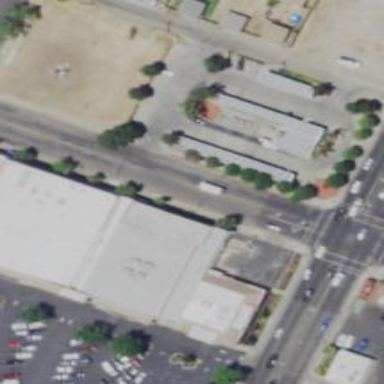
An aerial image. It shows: Variety store located in building.